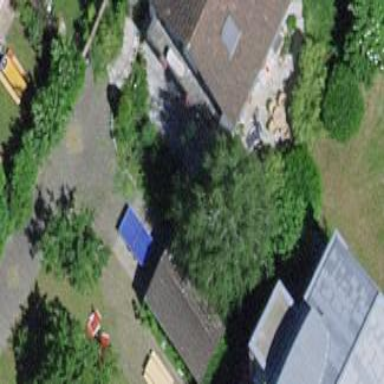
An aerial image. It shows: Garage building.